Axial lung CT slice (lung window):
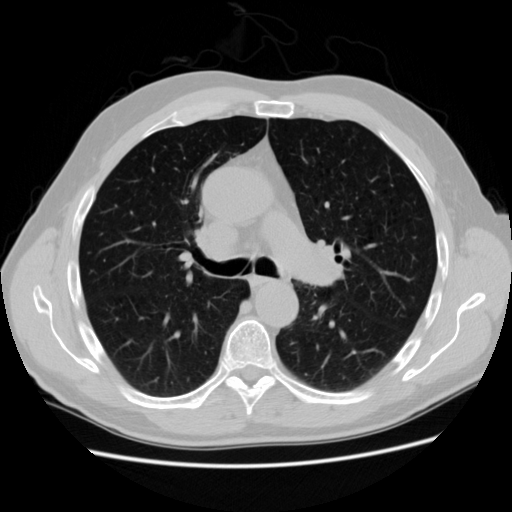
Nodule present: no